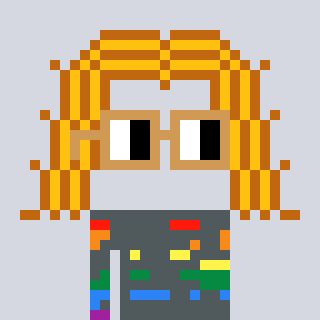
a pixel art character with square brown glasses, a hair-shaped head and a darkbrown-colored body on a cool background